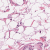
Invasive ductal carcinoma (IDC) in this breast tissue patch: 0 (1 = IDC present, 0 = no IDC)